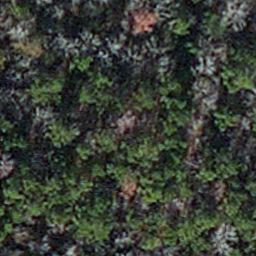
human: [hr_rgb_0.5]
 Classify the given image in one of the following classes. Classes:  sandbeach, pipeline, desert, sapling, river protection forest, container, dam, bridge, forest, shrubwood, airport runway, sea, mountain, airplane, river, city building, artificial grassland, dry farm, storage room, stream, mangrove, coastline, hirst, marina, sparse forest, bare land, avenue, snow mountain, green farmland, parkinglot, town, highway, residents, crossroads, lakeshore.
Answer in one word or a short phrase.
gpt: sapling